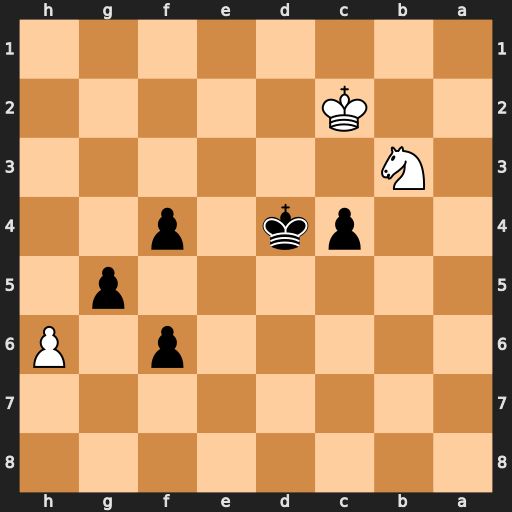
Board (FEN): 8/8/5p1P/6p1/2pk1p2/1N6/2K5/8
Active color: b
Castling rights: -
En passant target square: -
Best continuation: cxb3+ Kxb3 f3 h7 f2 h8=Q f1=Q